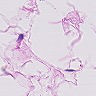
Metastatic tissue present: no